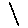
Label: line